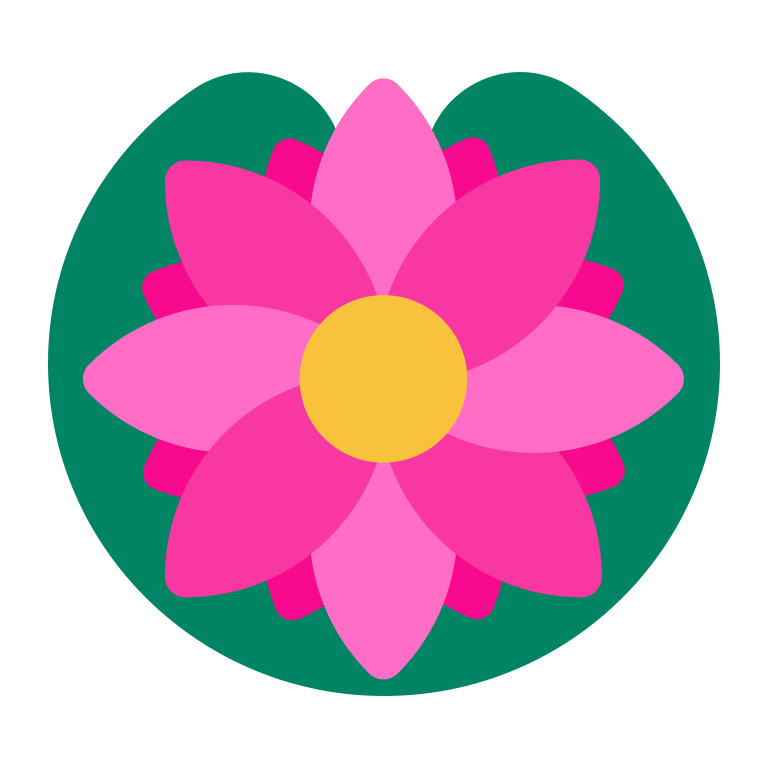
lotus flat